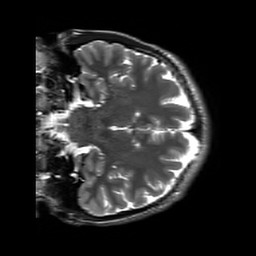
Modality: T2w
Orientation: coronal
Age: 24
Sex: male
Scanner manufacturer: siemens
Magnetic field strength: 3 T
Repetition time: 8.53 s
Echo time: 0.091 s